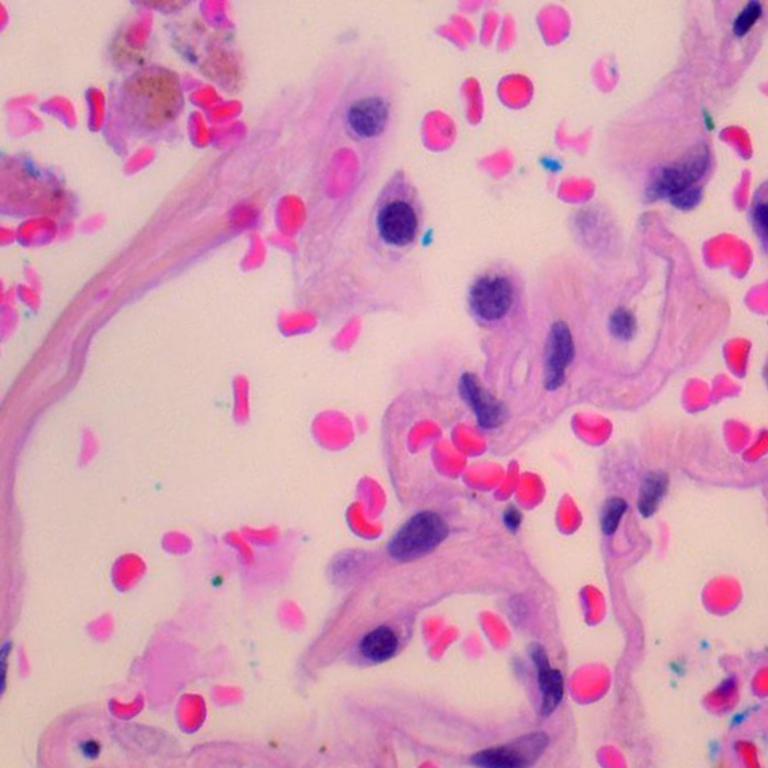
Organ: lung
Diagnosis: benign